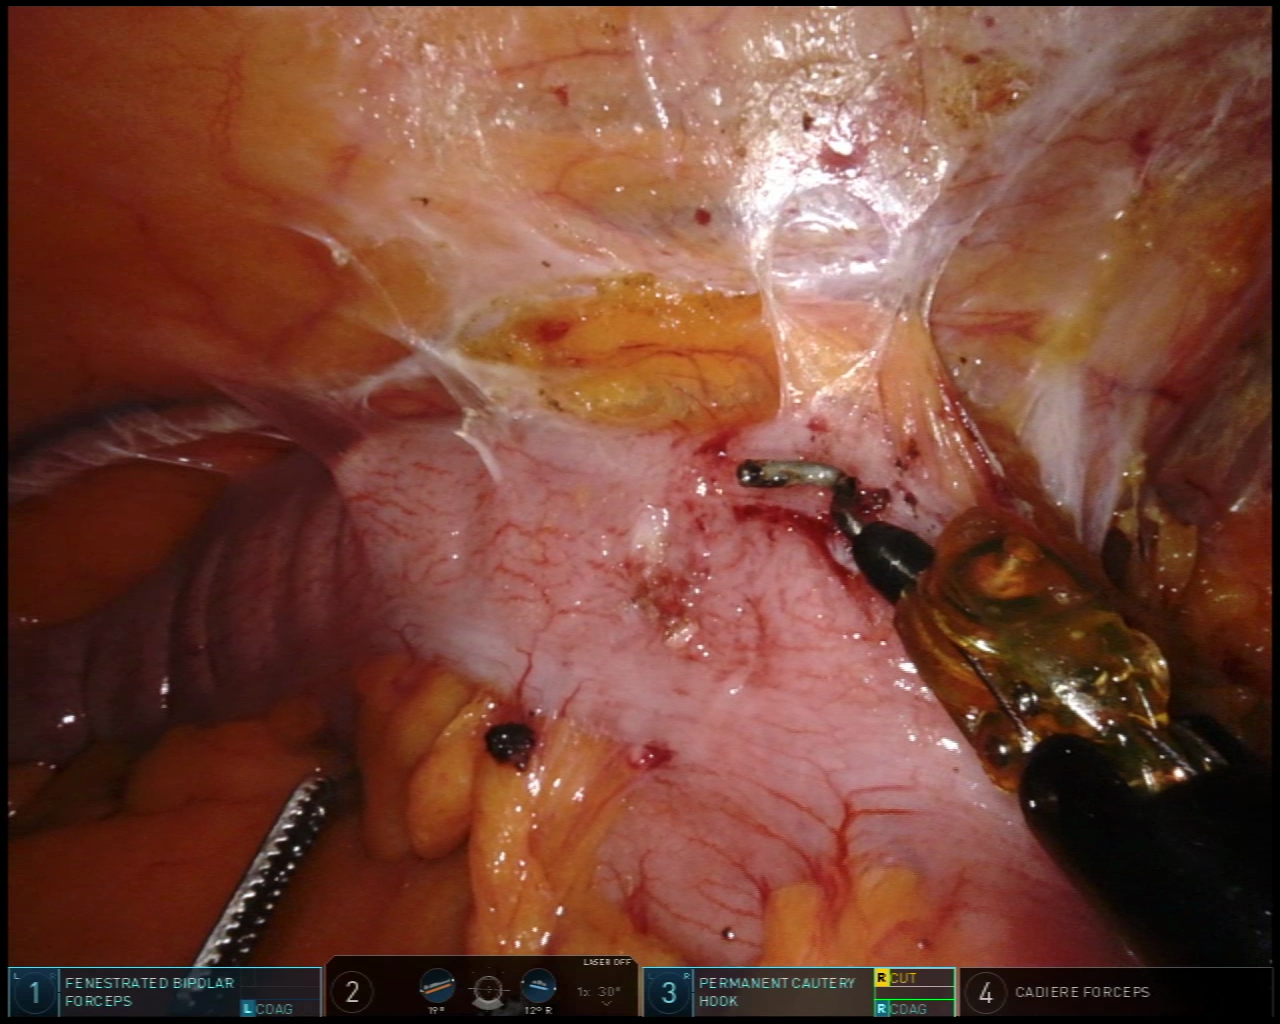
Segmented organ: colon
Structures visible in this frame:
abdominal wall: yes
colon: yes
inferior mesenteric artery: no
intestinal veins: no
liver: no
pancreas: no
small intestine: no
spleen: no
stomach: no
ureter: no
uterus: no
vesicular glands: no